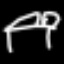
Label: bed